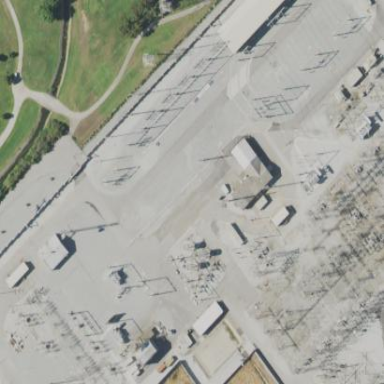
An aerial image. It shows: Power substation.